Question: I am plotting a line graph and highlighted some points. Here is a toy example of the error I get:
'''
library('ggplot2')
time <- as.POSIXct(c("2014-12-10 20:51:53.103","2014-12-10 20:56:54.204",
"2014-12-10 20:57:54.204"), tz= "GMT")
p <- c(49.32, 60,50)
s <- c("B","","S")
pointcolor <- c("green","","red")
share <- c(35,0,6)
pointsize <- c(10,10,10)
shapeType <- c(16,10,16)
bigDF <- data.frame(time=time, p=p, s=s, pointcolor=pointcolor, share=share,
pointsize=pointsize, shapeType=shapeType)
bigDF
ggplot(bigDF, aes(x=time, y=p)) + geom_line() +
geom_point( aes(shape = as.factor(shapeType),
size = pointsize, color = pointcolor))
scale_color_manual(values = levels(as.factor(bigDF$pointcolor)))
scale_size_manual(values = levels(as.factor(bigDF$pointsize)))
'''
when you run that you get a graph that looks like:

I am trying to color the first point green, the second point should be black and the 3rd point should be red. But you can see the 2nd point is red and the 3rd point is blue not red.
I have some questions:
Why is second point red not black?
Why is the third point blue not red?
Why does the pointcolor legend show a red dot and no description?
Thank you.
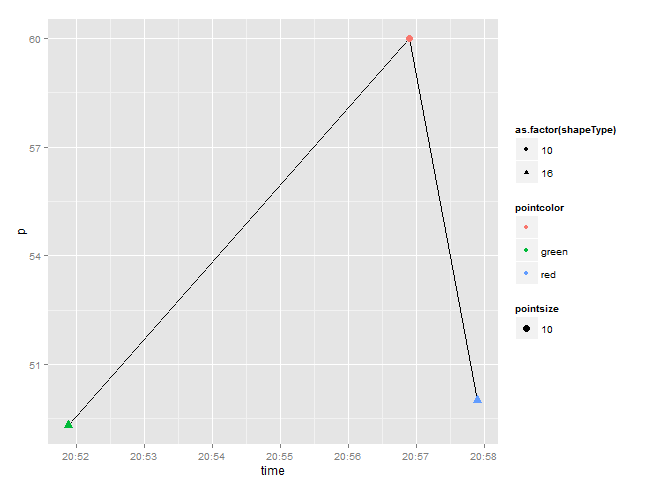
Answer: You're trying to use ggplot as if it's base graphics. In general, data sets don't have literal "color" columns, which is why the mapping of a column to "color" ('aes(color = column)') is separated from the choice of colors to use ('scale_color_*()').
You don't have any black points because of a syntax error. You're missing your '+' signs to add your 'scale's to the plot, so you actually use the default ggplot colors (red, green blue, for 3 levels) assigned to your 'pointcolor' factor in default alphabetical order, first '""', then '"green"', then '"red"'.
Fixing that error by putting in the '+' isn't enough, since '""' isn't a color. I think you are asking for something like this:
'''
bigDF$pointcolor = factor(ifelse(bigDF$pointcolor == "", "black", bigDF$pointcolor))
ggplot(bigDF, aes(x=time, y=p)) + geom_line() +
geom_point( aes(shape = as.factor(shapeType),
size = pointsize,
color = pointcolor)) +
scale_color_manual(values = levels(bigDF$pointcolor))
'''
but what you be doing is having a column in your data that is , then defining the scale for it in the scale functions, rather than trying to code your color scale into your data.
### Meaningful columns:
By data columns, I mean the ones that are actually data. I'm not sure exactly what your data , but I think your meaningful columns are 'time', 'p', 's', and 'share'.
You haven't specified, it looks like your colors are based on your variable 's', and (a bigger guess) the shape is whether or not your variable 'share' is 0 or not. This be plotted like this:
'''
dd <- data.frame(time=time, p=p, s=s, share=share)
ggplot(dd, aes(x = time, y = p)) +
geom_line() +
geom_point(aes(color = s, shape = share > 0), size = 10) +
scale_color_manual(values = c("black", "green", "red")) +
scale_shape_manual(values = c(16, 10))
'''
Notice that the data frame is simpler, no colors or shapes because . The 'aes()' function takes care of mapping data to color and shape, and the 'scale' functions determine what values the results take. And notice that the default legend labels are now useful!
This is the way ggplot is meant to be used. The data doesn't need extra columns to describe the graph, the code for the plot is both shorter and more clear, the labels on the legends are as good as the labels in the data frame.